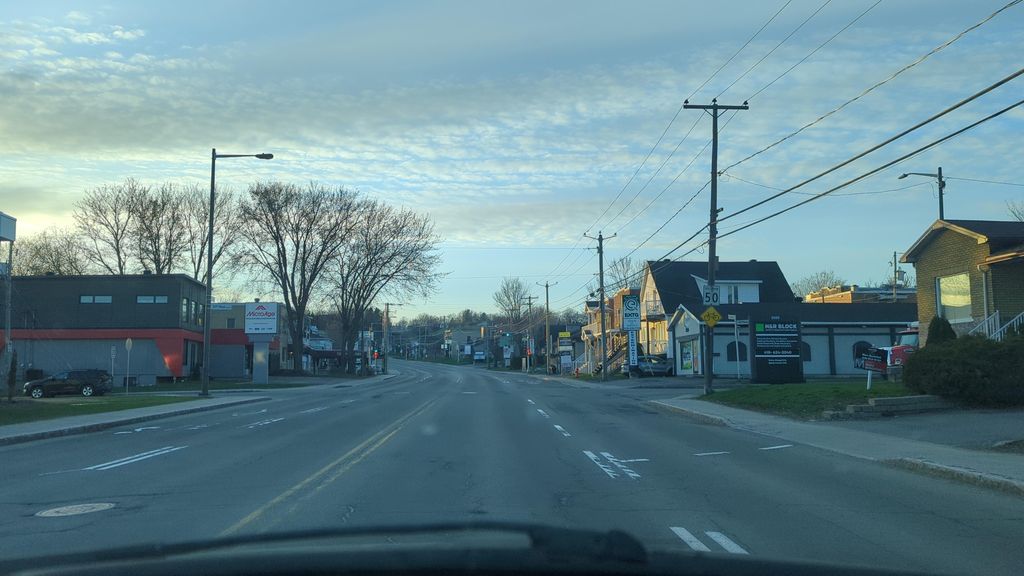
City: quebec_city